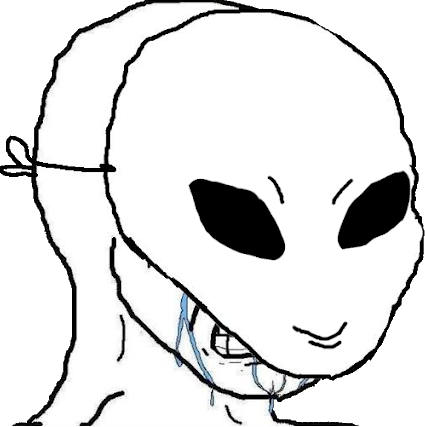
Label: 5_Crying_Wojak